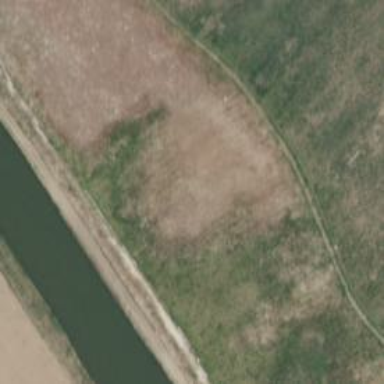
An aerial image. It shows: Abandoned railway.